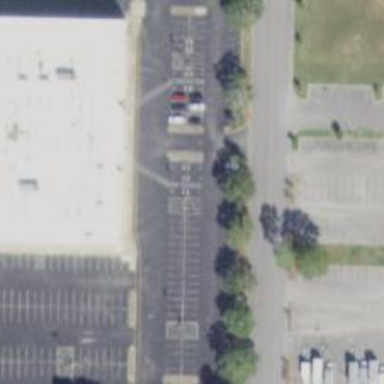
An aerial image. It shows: Parking space.